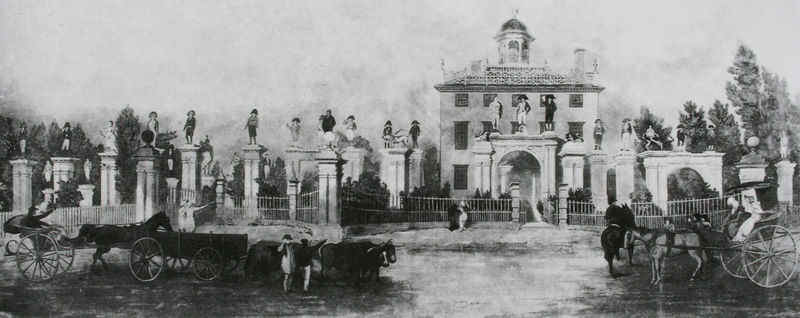
Titel: Blick auf das Anwesen Lord Timothy Dexters d. Ä. auf der High Street, Newbury Port
Standort: Dearborn (Michigan)
Institution: Henry Ford Museum and Greenfield Village
Schlagwörter: baum, gemälde, himmel, mann, wasser, weiß, bäume, frauen, landschaft, menschen, bewegung, fenster, frankreich, grau, hut, laterne, männer, pfeiler, schwarz, strasse, säulen, tür, zeichnung, gebäude, haus, park, schirm, schloss, tier, tiere, zaun, malerei, architektur, sockel, porträt, wache, kühe, gitter, kirche, personen, karren, pferd, pferde, reiter, räder, turm, garten, ansicht, grafik, monochrom, droschke, fuhrwerke, kutsche, kutschen, platz, speichen, figuren, rad, wagen, soldaten, karikatur, geländer, warten, tor, foto, fotografie, bögen, eingang, rinder, türmchen, palast, palazzo, porträts, denkmal, schwarzweiss, stich, kutscher, napoleon, bildnisse, politiker, österreich, photo, portal, villa, skulpturen, plastiken, statuen, anwesen, pferdekutschen, schwart, auffahrt, einfahrt, könige, märtyrer, pavillon, museum, büsten, statuetten, posten, fotographie, ochsen, wachen, preussen, palais, fuhrwerk, pferdekutsche, pferdewagen, palladio, postamente, schlosstor, graten, mänschen, feldherrn, persönlichkeiten, ville, anreise